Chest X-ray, PA view. Patient: 35 years old, sex F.
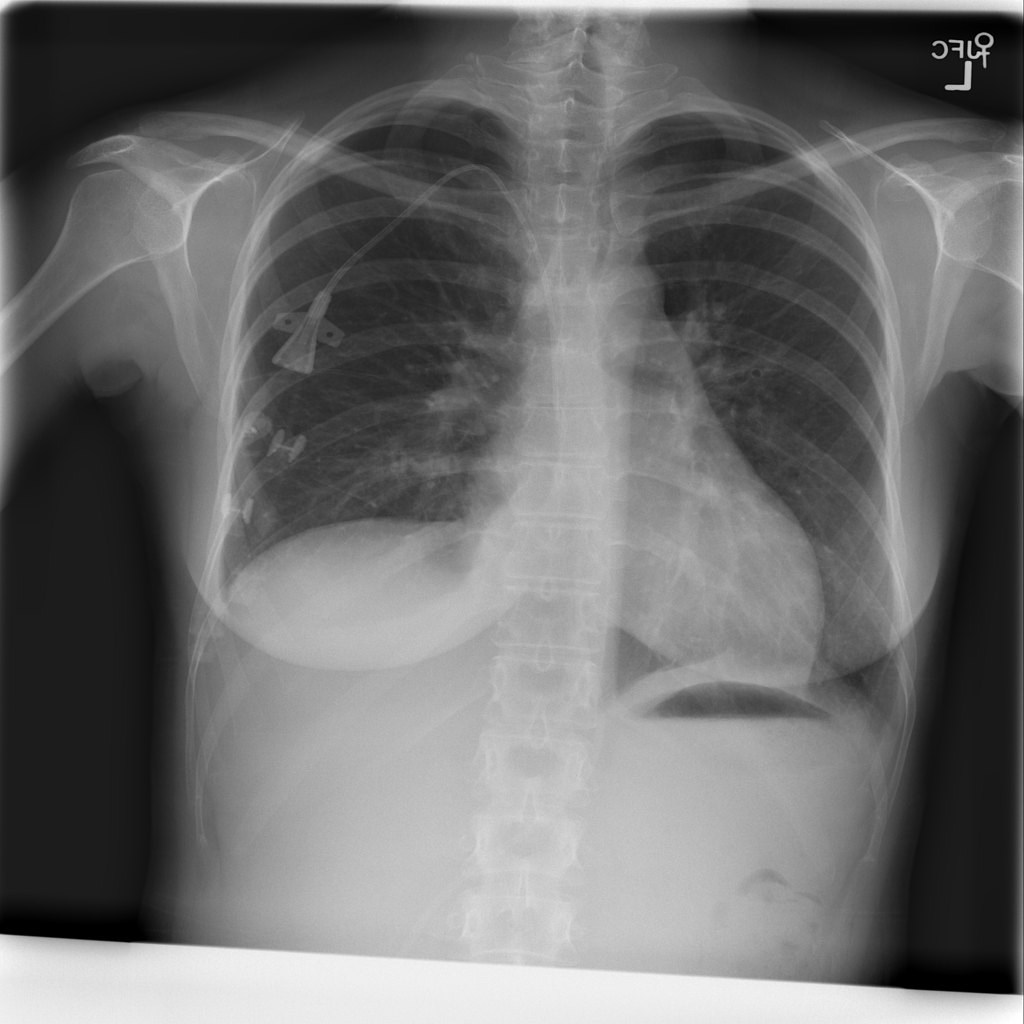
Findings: No Finding